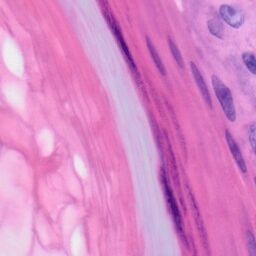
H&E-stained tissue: Skin